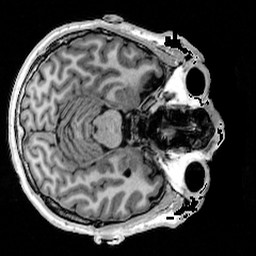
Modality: T1w
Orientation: axial
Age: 32
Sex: male
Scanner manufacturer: siemens
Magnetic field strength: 3 T
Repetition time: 4 s
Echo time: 0.00289 s